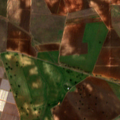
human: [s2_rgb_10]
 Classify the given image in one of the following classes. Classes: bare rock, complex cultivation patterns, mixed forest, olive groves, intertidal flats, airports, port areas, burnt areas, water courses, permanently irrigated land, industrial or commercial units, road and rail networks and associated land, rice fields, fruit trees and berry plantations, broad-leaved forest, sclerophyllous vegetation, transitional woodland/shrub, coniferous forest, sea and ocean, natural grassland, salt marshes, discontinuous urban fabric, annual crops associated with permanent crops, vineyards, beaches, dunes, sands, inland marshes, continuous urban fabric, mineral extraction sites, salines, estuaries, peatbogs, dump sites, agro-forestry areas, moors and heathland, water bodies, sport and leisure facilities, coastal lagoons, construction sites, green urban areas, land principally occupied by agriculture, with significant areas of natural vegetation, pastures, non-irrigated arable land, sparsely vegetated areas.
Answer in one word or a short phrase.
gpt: non-irrigated arable land, permanently irrigated land, vineyards, olive groves